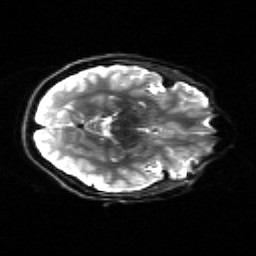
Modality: sbref
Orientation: axial
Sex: male
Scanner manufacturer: siemens
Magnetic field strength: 3 T
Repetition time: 5 s
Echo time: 0.071 s